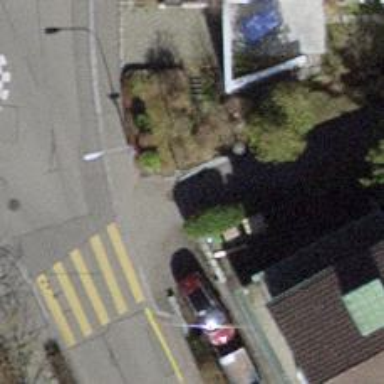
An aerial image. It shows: Swing gate.